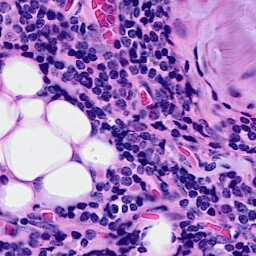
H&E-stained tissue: Breast